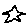
Label: star